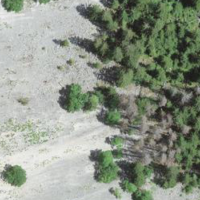
EUNIS habitat code: 24
Species observed at this site:
Sedum album
Gymnocarpium robertianum
Macularia sylvatica
Neottia cordata